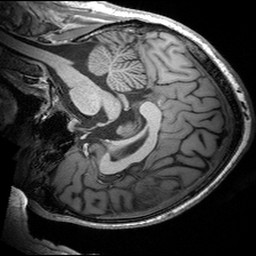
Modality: T1w
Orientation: sagittal
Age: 34
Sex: male
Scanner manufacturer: siemens
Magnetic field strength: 3 T
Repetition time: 2.53 s
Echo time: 0.00299 s